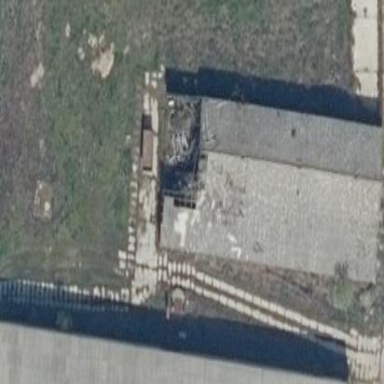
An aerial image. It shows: Ruins of building.